Question: I have a website that has one database
I have also Desktop apps that have database
I want to replicate the data from the desktop apps databases to website database,
In other word the desktop apps will act as Publishers and distributers and the website will act as a subscriber .It is a central subscriber scenario.
My question is How can I do this ,I mean Is it done through code (RMO or someotherway) or Sql Server 2008 (Transct-SQL)
And How can I add the replication with setup of the desktop app?
and How can I configure website database for replication ?
Please Help me
I have never work on replication before.
I just want someone to explain to me the correct method or way of doing this .
Just main points as a guideline and I will figure out the rest myself

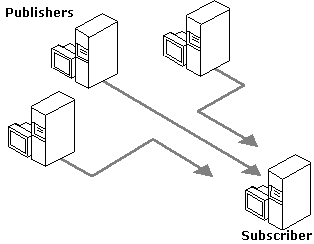
Answer: I think that writing your own solution with SMO or fully ground-up would be too much overhead.
Have you had a look yet at <URL>? It's basically the classic SQL Server pusblisher/subsriber merge replication, but done over Web, through IIS.
You can even set some of your articles read-only at the publisher so the modifications you will make in them at the subscriber will not be brought back (something to emulate transactional replication, if you want to).